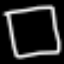
Label: square